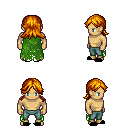
a pixel art fantasy rpg character, male body template, human, tanned skin, green tattered cape, teal pants, dark blonde loose hair, black slippers, four views (front, back, left, right), 2x2 character sprite sheet, small pixel art, hard edges, no anti-aliasing